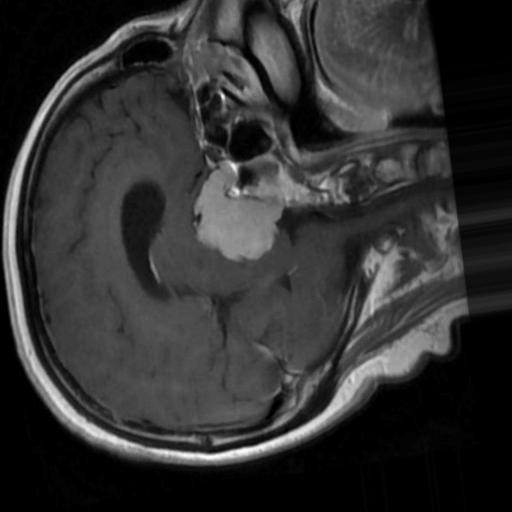
Label: brain_menin